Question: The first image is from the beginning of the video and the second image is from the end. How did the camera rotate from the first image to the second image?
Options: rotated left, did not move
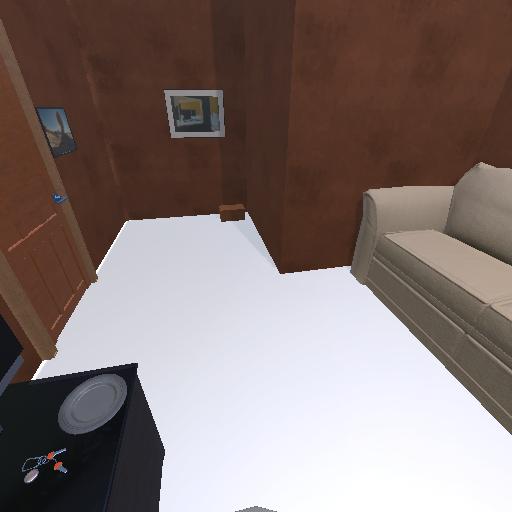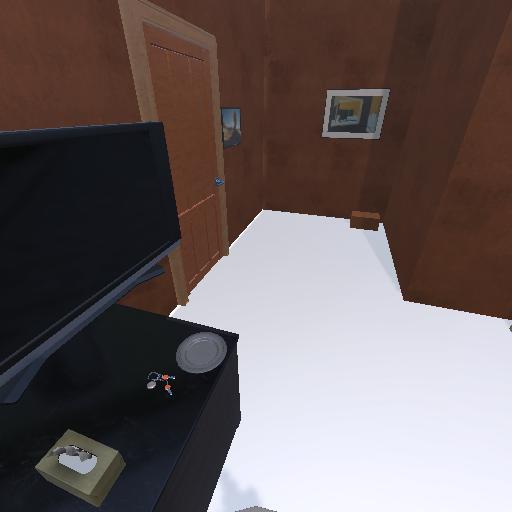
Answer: rotated left